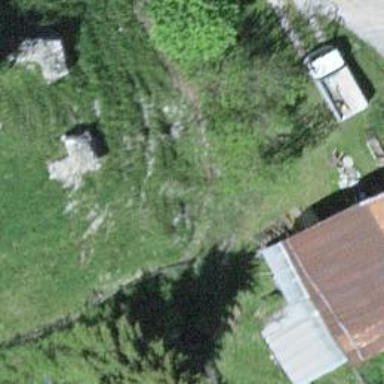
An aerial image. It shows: Castle wall.